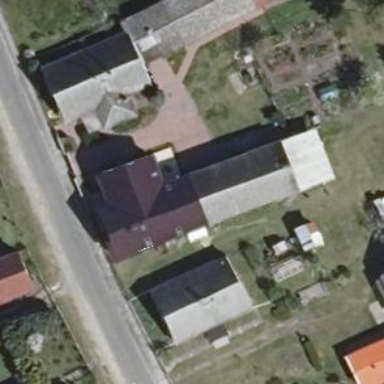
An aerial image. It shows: House with multiple parts.